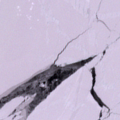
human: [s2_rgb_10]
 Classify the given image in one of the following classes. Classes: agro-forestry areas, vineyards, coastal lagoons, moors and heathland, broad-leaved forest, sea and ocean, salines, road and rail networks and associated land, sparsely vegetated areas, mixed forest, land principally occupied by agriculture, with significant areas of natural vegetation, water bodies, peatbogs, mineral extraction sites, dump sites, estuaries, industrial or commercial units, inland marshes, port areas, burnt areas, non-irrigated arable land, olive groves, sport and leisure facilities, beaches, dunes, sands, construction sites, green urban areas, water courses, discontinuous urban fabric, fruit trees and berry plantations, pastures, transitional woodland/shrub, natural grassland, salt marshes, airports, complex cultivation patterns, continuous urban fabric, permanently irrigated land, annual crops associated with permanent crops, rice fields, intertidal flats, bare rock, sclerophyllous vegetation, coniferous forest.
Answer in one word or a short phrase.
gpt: sea and ocean